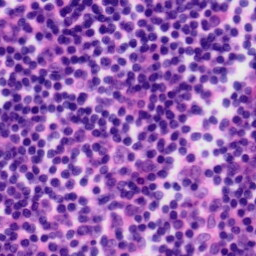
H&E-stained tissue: Tonsil